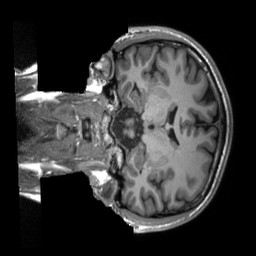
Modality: T1w
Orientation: coronal
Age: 28
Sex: male
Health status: healthy
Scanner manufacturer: siemens
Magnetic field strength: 3 T
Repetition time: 2.3 s
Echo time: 0.00229 s